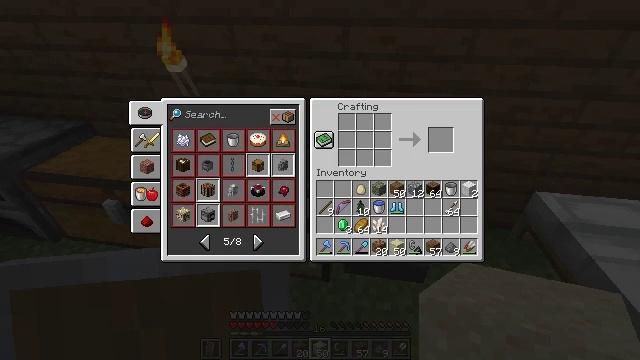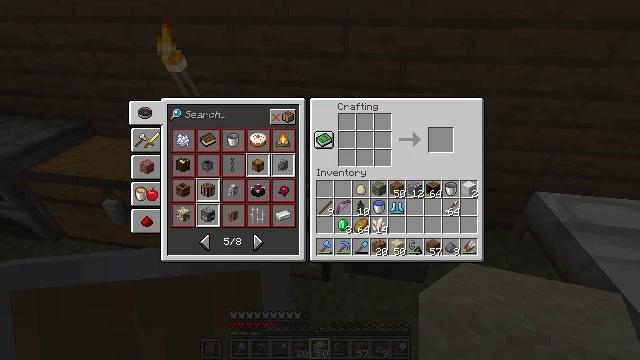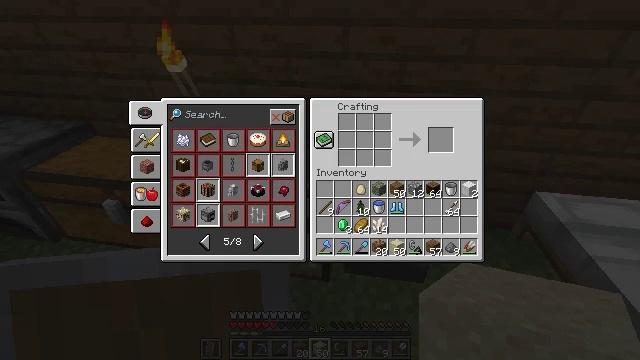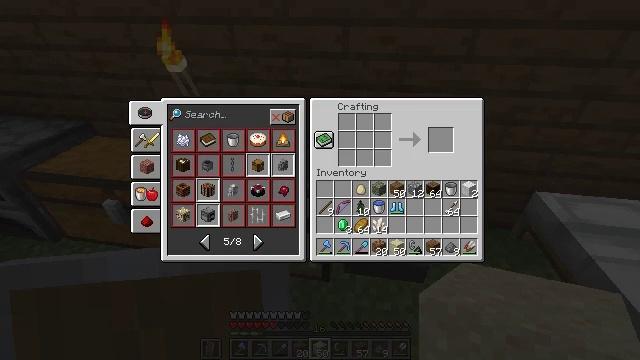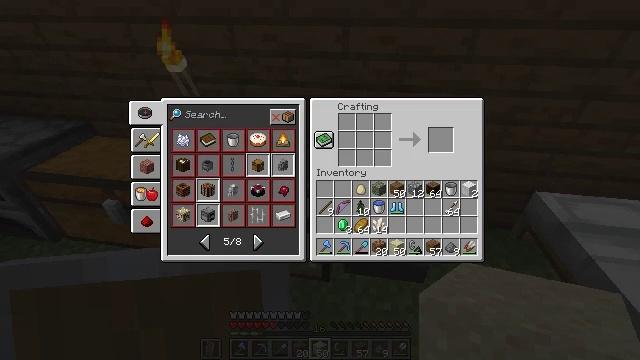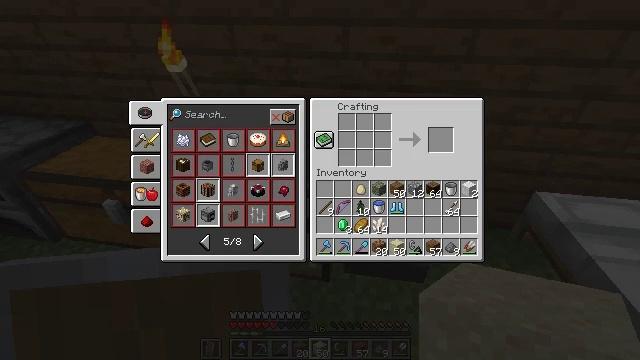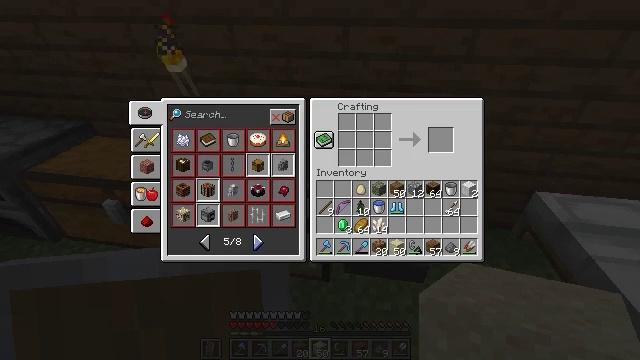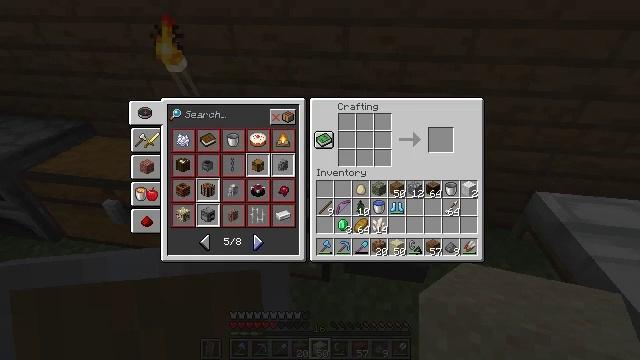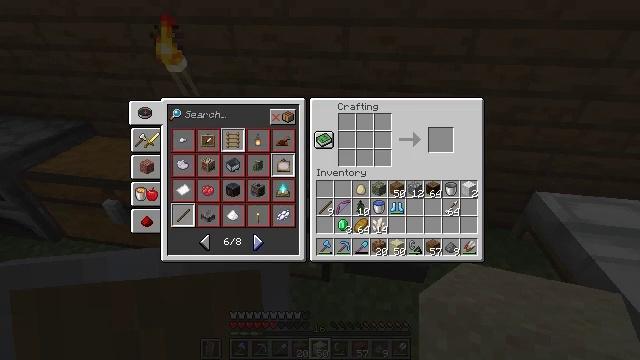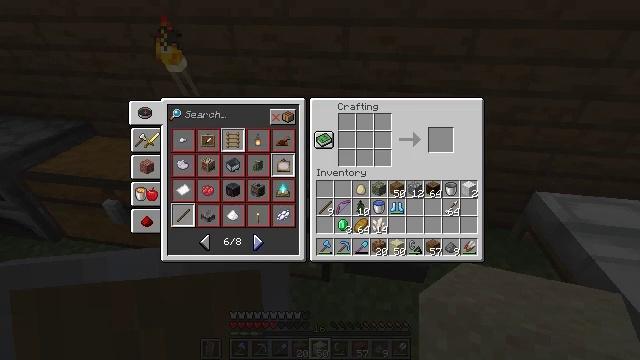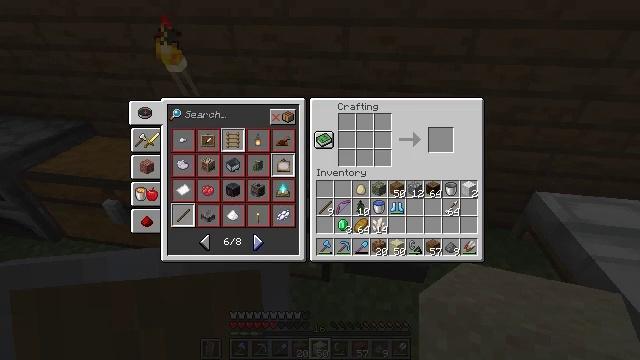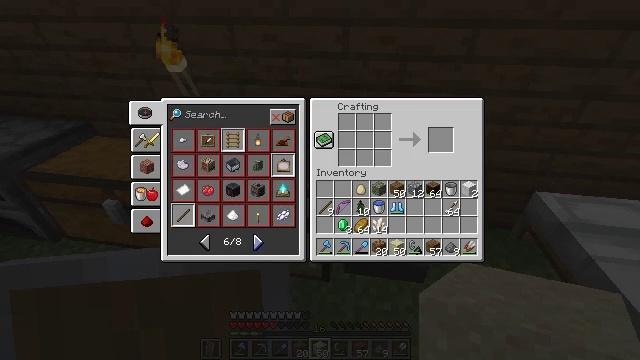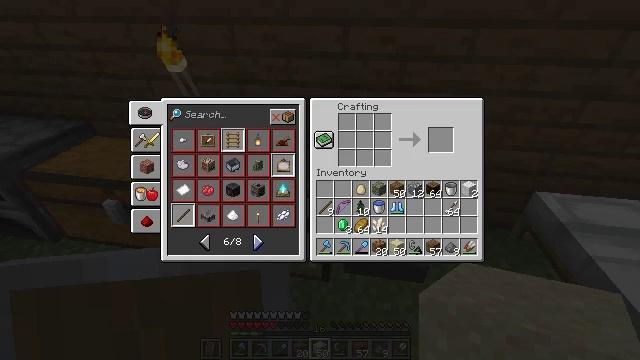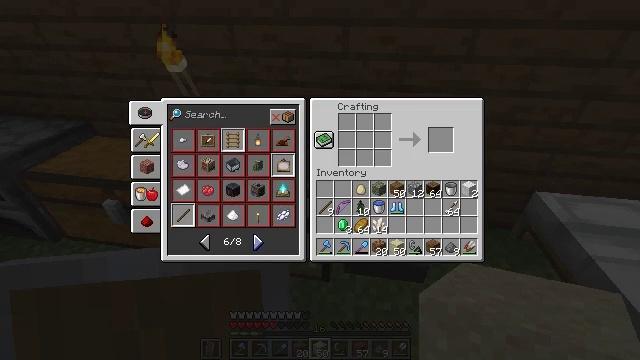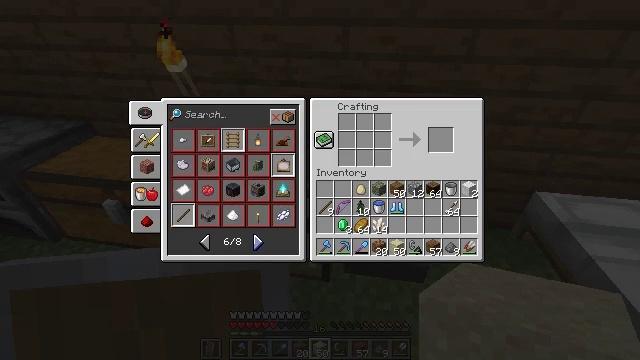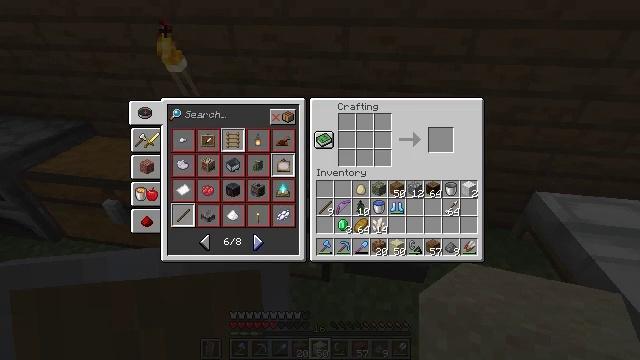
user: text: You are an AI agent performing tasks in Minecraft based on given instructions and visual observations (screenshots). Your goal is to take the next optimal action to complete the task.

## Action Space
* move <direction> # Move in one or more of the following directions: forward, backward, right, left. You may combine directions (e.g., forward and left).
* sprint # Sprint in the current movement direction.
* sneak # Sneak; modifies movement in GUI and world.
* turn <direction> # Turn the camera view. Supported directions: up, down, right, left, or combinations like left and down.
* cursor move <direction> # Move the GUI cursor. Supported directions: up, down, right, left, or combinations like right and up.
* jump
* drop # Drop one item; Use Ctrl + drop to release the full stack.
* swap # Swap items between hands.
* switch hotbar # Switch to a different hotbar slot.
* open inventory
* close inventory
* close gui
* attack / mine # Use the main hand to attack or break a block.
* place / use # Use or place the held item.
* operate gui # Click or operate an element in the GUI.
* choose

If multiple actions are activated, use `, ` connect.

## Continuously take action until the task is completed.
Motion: motion action
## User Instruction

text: Craft a block of TNT with sand and gunpowder.
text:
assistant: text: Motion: no_op
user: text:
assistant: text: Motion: cursor move left
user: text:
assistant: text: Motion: no_op
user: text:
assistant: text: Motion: no_op
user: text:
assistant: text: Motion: no_op
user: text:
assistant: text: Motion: cursor move right
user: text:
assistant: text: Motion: cursor move right
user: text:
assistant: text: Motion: operate gui
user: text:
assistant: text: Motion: operate gui
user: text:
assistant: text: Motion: operate gui
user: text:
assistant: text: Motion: no_op
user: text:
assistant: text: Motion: no_op
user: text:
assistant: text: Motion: no_op
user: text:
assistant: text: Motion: no_op
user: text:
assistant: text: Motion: no_op
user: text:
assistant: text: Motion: no_op
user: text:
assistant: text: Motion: no_op
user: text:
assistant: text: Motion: operate gui
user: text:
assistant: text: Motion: operate gui
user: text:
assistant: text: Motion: operate gui
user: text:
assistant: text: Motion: no_op
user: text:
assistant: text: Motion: no_op
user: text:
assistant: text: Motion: no_op
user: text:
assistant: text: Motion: no_op
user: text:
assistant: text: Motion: no_op
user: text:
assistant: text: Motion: no_op
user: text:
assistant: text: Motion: operate gui
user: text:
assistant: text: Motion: operate gui
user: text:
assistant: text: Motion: no_op
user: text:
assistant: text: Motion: no_op